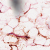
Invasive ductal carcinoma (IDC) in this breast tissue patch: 0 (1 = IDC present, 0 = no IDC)